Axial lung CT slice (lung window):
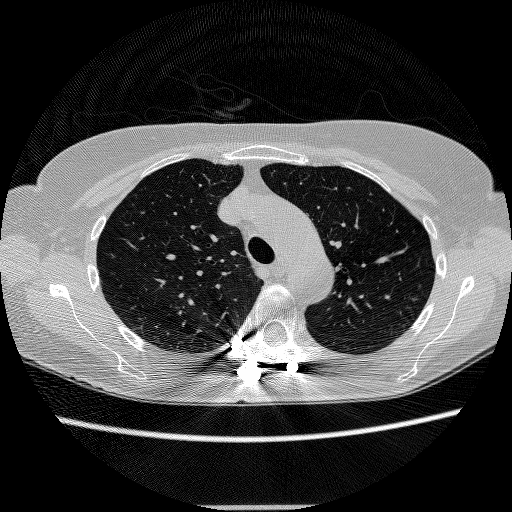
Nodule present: no